Interaction volume radius: 5 \u00c5
Interaction volume height: 25 \u00c5
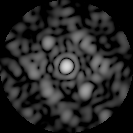
Disorder parameter: 0.595